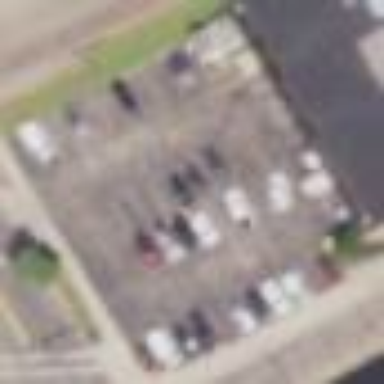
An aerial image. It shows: Street-side parking area.